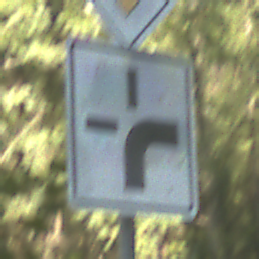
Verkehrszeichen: VerlaufVorfahrtsstrasse3
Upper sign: Vorfahrtsstrasse
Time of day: MorningAfternoon
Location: Outdoor (Nature)
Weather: Clear
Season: NotSpecified
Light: Natural